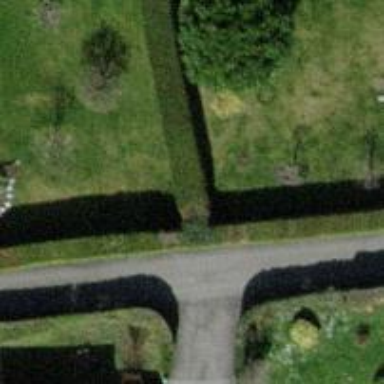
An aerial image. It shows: Hedge barrier.